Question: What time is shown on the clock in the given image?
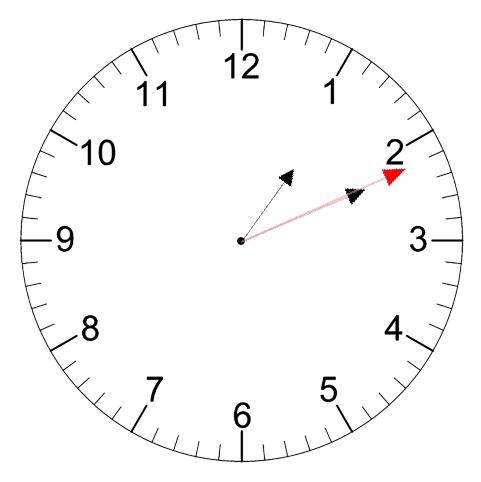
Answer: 01:11:11